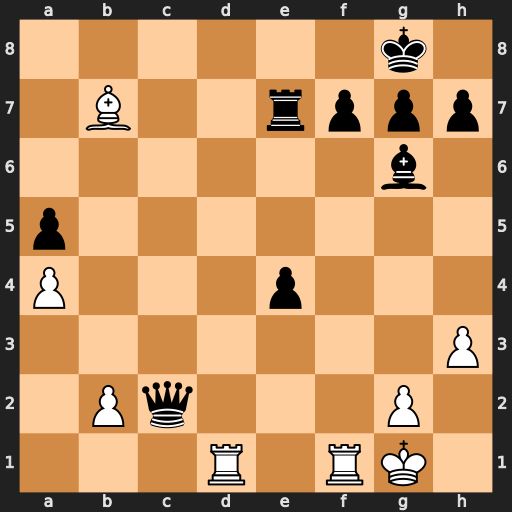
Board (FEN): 6k1/1B2rppp/6b1/p7/P3p3/7P/1Pq3P1/3R1RK1
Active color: w
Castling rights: -
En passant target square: -
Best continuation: Rd8+ Re8 Rxe8#